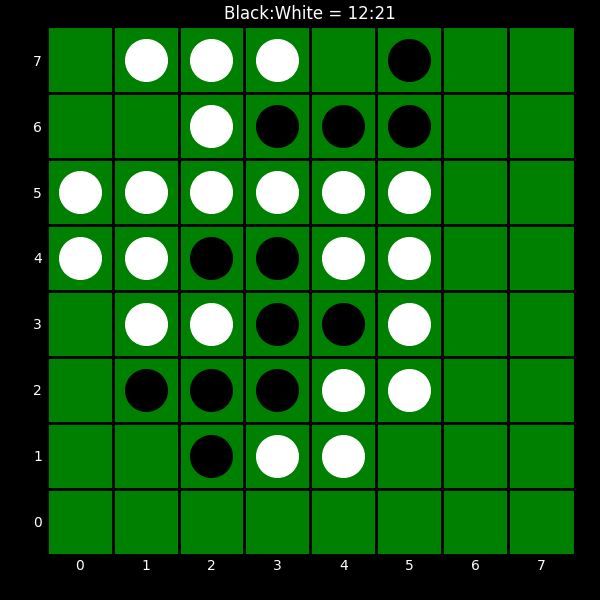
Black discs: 12
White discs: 21